Question: I'm trying to add a 'Default Document' to my 'IIS 7' website, and when I go to add it in the Entry Type column it says Local instead of Inherited? How do I make it Inherited? When I close out of it and go back to it, the file I just added is gone. Here are the steps that I go about doing it.
'''
1. Left click on site name in the pane
2. Double click on the Default Document icon
3. Click the Add button in the upper right
4. Type in the name of the file
5. Hit Ok
'''
Then it shows up like this:

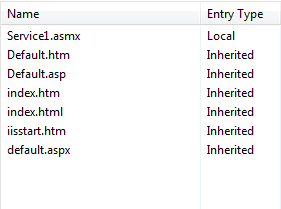
Answer: In IIS Manager change to the web server level config by selecting your machine name on the left. You will then be adding the default document to the applicationhost.config which is inherited by each site.
alternately use appcmd, e.g.: appcmd.exe set config "MySite" -section:system.webServer/defaultDocument /+"files.[value='FileName.ext']" /commit:apphost